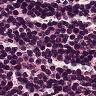
Metastatic tissue present: no